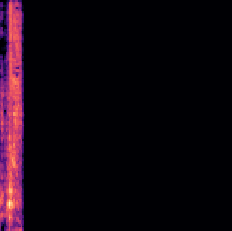
Sound class: Person sneeze